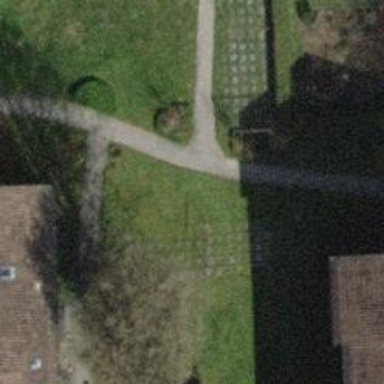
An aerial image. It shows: Footway made of paving stones.